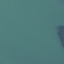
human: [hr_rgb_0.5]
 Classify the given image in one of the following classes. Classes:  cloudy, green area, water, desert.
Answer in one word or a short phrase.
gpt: water